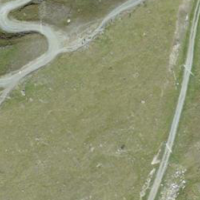
EUNIS habitat code: 26
Species observed at this site:
Campanula barbata